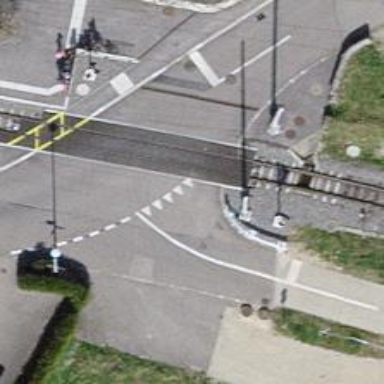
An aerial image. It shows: Full barrier level crossing on railway.